Field crop: maize
Growth stage: 2
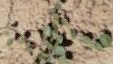
Species: convolvulus